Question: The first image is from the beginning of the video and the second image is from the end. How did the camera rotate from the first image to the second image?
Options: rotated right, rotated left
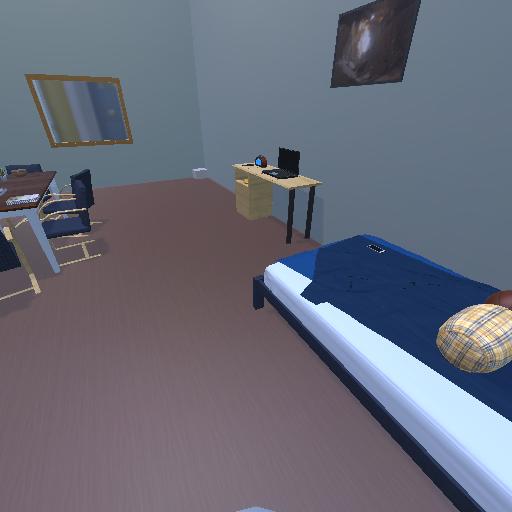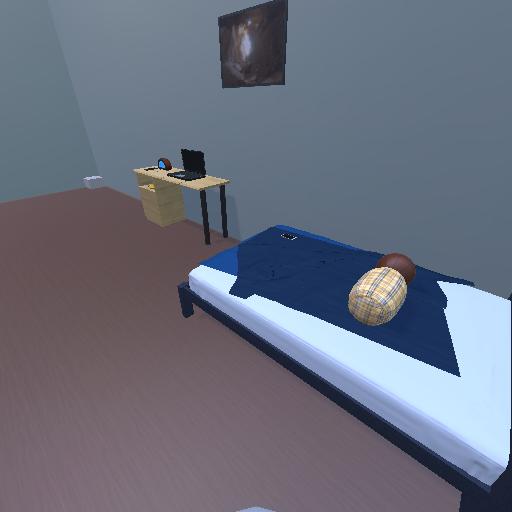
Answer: rotated right